Aerial crown-view tile of a tropical tree (Barro Colorado Island, Panama), acquired 20250414:
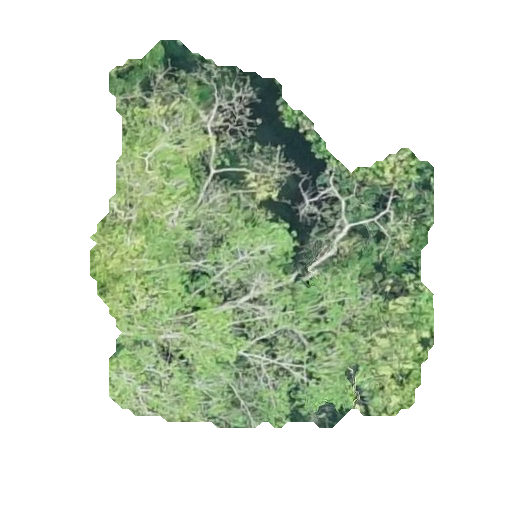
Species: Hura crepitans
GBIF accepted scientific name: Hura crepitans
Crown area: 148.1 m²